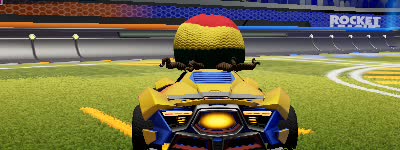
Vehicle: werewolf